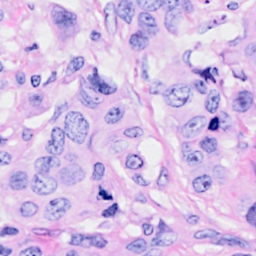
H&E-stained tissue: Breast